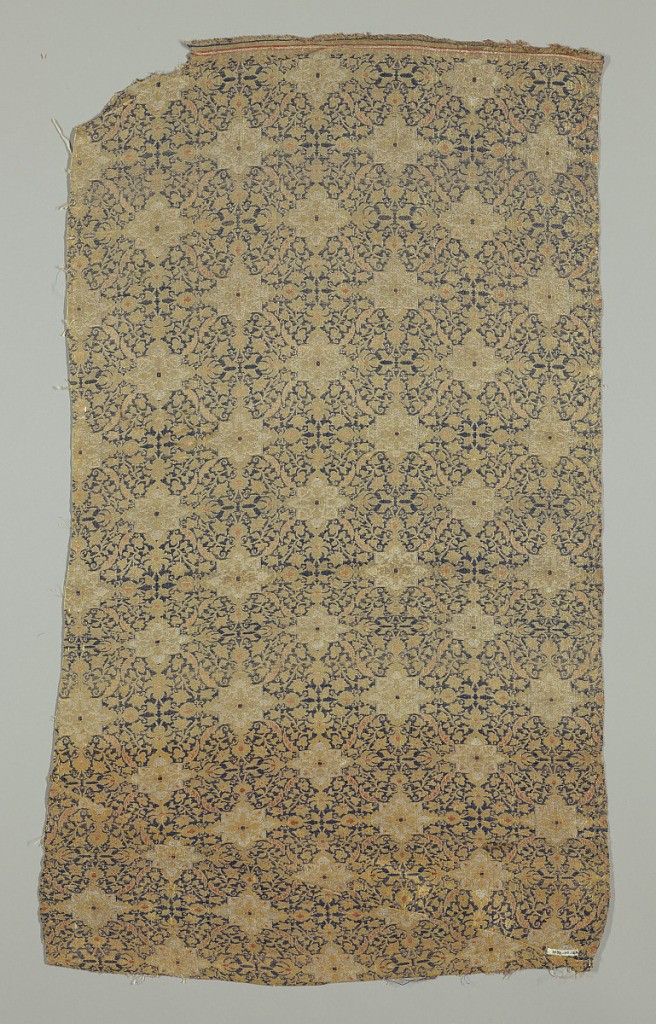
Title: Fragment
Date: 17th century
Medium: silk, metallics Technique: woven
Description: Stars in red, white and metallics on blue ground.